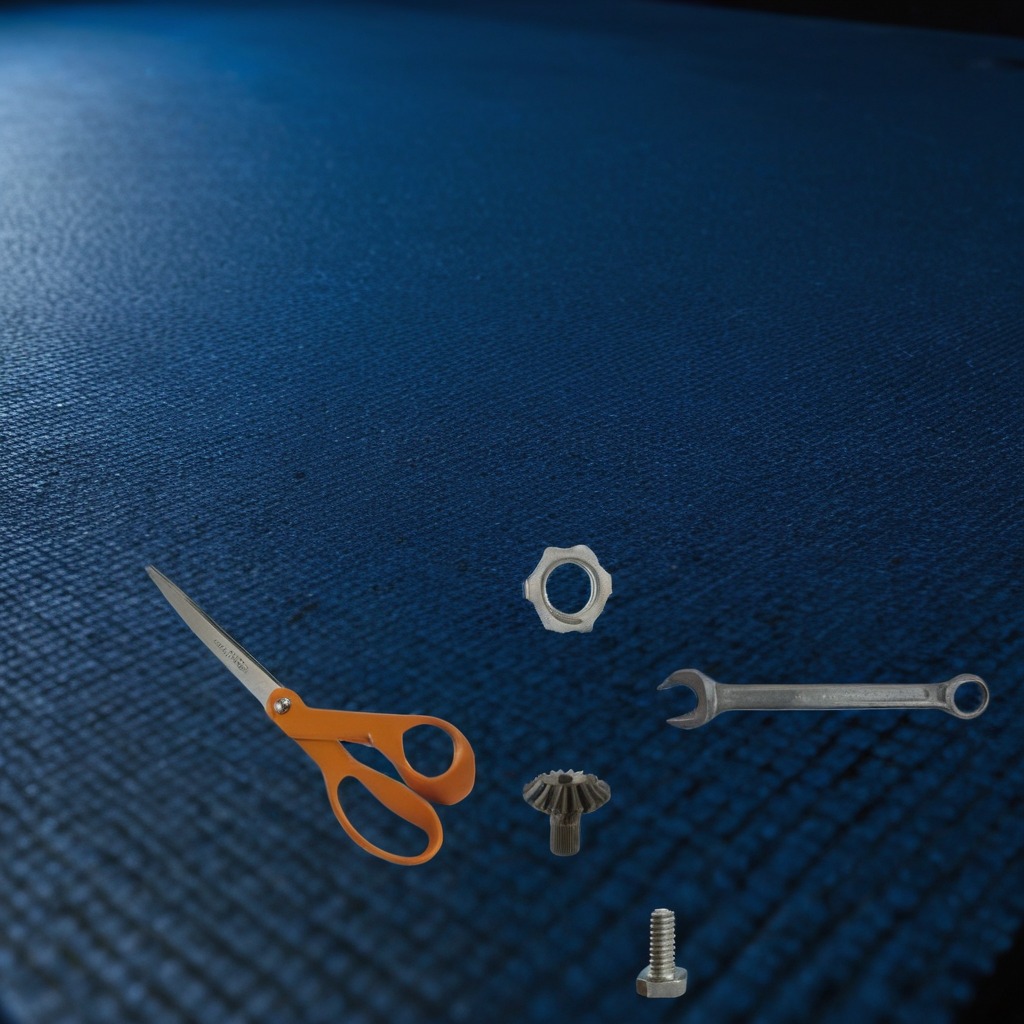
A steel gear with teeth, a metal machine screw, a metal nut, a pair of scissors, and a wrench are lying on the clean granite tabletop inside a workshop at night.